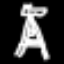
Label: The Eiffel Tower